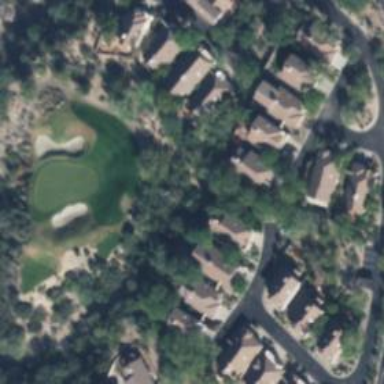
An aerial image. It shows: Path for golf carts.